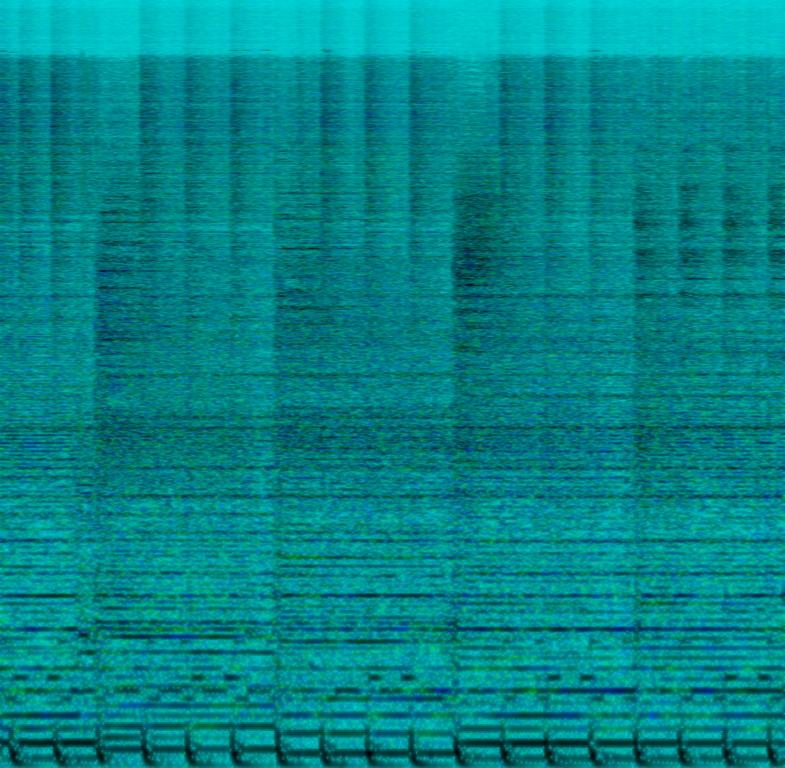
This heavy metal song features distortion guitars. One guitar plays power chords. Another guitar is playing a repetitive riff using palm muted arpeggiated notes. The keyboard plays chords in the background. The bass plays the root notes of the chords. The percussion plays a simple beat in common time. It starts off playing the kick and crash followed by three beats on the kick and ride. After four bars, a rock drum roll is played. This song can be played in a superhero movie.